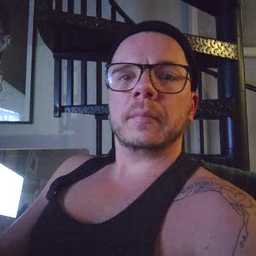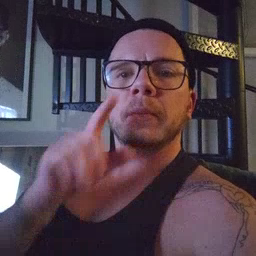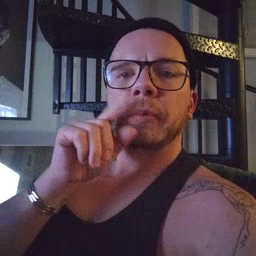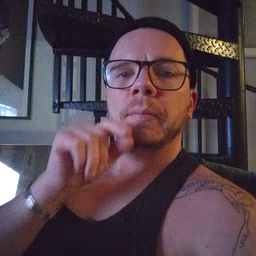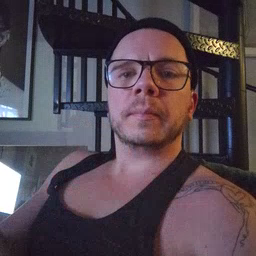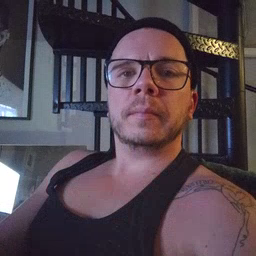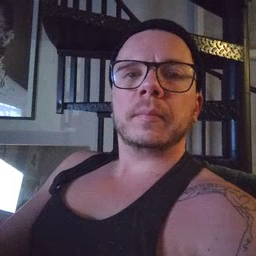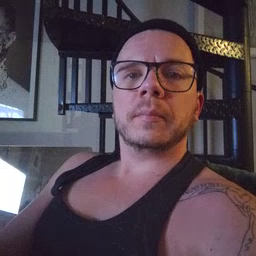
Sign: bird